Question: I am trying to build a Facebook app using Js file provided by them.
I am able to get User Registered for my App, But I have to post Feeds on their wall (also I don't want the Pre-Confirmation message for the User's Approval, User should only Login into his/her account).
Following is the Code:
'''
<script type="text/javascript" src="http://connect.facebook.net/en_US/all.js"></script>
FB.init({ appId: '<%: Facebook.FacebookApplication.Current.AppId %>', status: true, cookie: true, xfbml: true });
var userName;
FB.login(function (response) {
//alert('1');
if (response.authResponse) {
var access_token = FB.getAuthResponse()['accessToken'];
//alert('Access Token = ' + access_token);
FB.api('/me', function (response) {
alert('Good to see you, ' + response.name + '.');
userName = response.name;
document.getElementById('btnPostFeed').style.display = 'block';
});
} else {
document.getElementById('btnPostFeed').style.display = 'none';
//console.log('User cancelled login or did not fully authorize.');
}
}, { scope: '' });
function SubmitPost(msg) {
try {
if (userName != null || typeof userName != 'undefined') {
var wallPost = {
message: msg + " By : " + userName,
picture: '',
link: '',
name: 'test app posted in your wall',
caption: '',
description: ('Test description')
};
FB.api('/me/feed', 'post', wallPost, function (response) {
if (!response || response.error) {
/*action*/
alert('Message could not be Posted.');
alert(response.error.message);
} else {
/*action*/
alert('Message Posted successfully.');
}
});
}
else {
alert('Please wait while User Info is Loaded..');
}
}
catch (err) { alert('SubmitPost: ' + err); }
'''
I get
Following is the Screen shot for the App Registration:

What should I do for this?
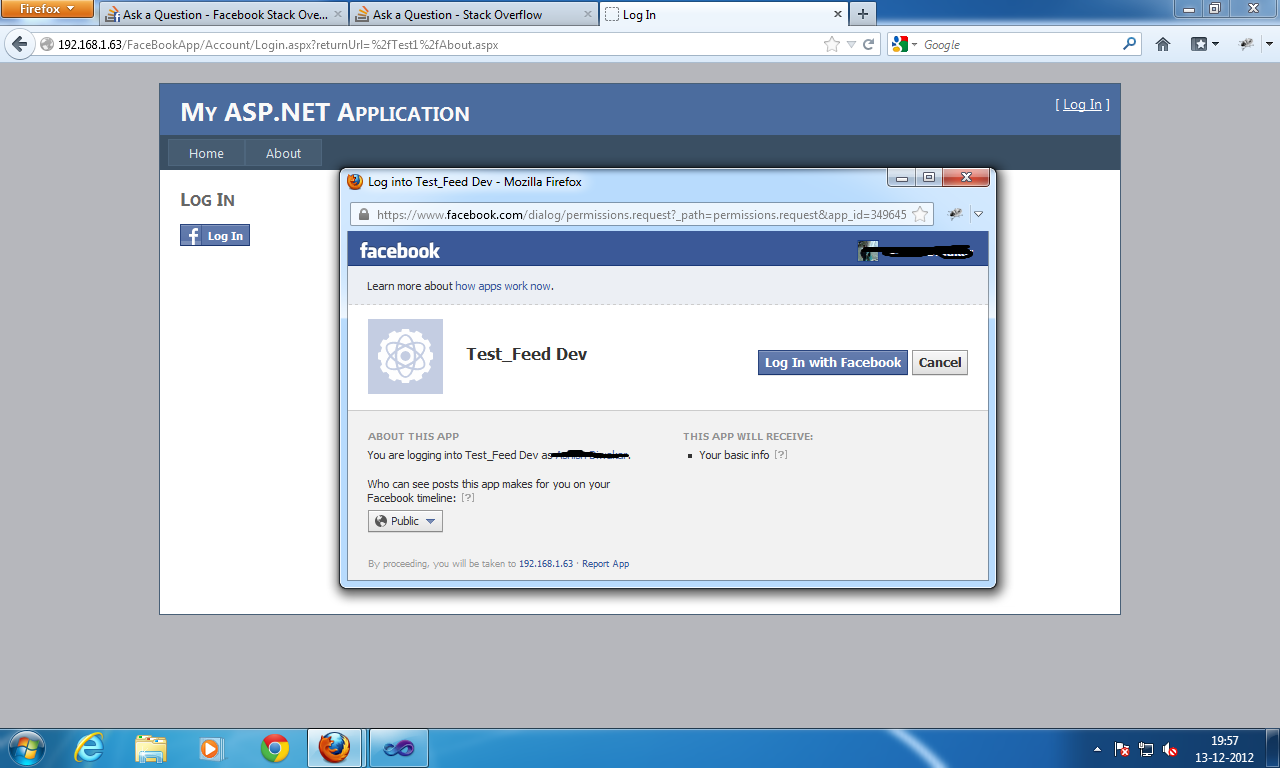
Answer: Your scope is completely empty in this line
'}, { scope: '' });'
If your don't request the correct permission you will not be authorized for it.
> But I have to post Feeds on their wall (also I don't want the Pre-Confirmation message for the User's Approval, User should only Login into his/her account).
This makes no sense, your user needs to approve you to post to their wall. If they only login they only grant you the most basic permissions exclusive of posting to their wall.